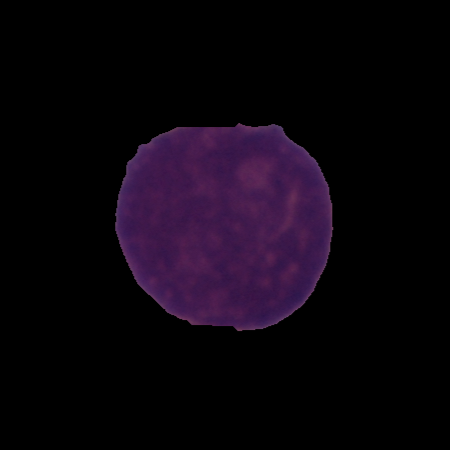
Label: cancer